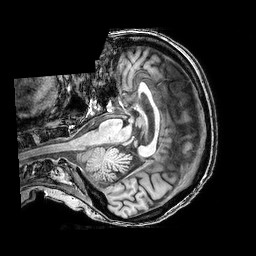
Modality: T1w
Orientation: axial
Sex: female
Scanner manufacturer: philips
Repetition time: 0.00819 s
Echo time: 0.00376 s